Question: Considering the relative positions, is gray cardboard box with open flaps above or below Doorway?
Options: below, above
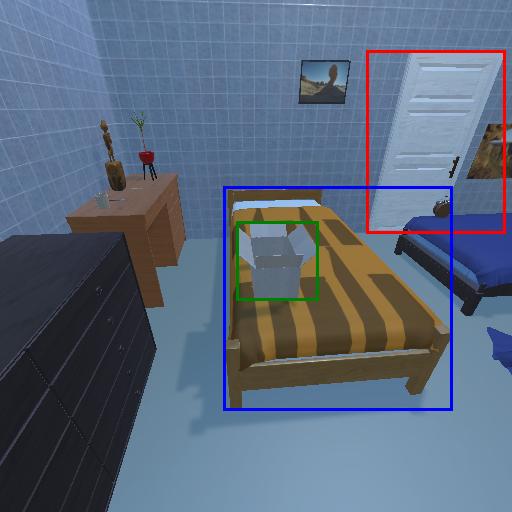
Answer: below